Interaction volume radius: 10 \u00c5
Interaction volume height: 15 \u00c5
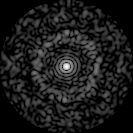
Disorder parameter: 0.8625